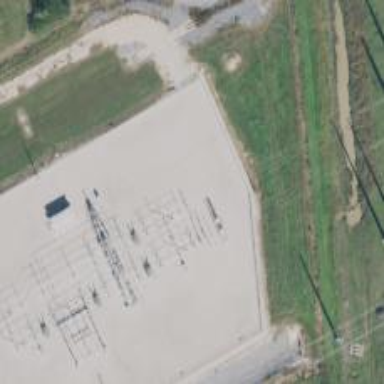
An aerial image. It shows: Switch for power supply.